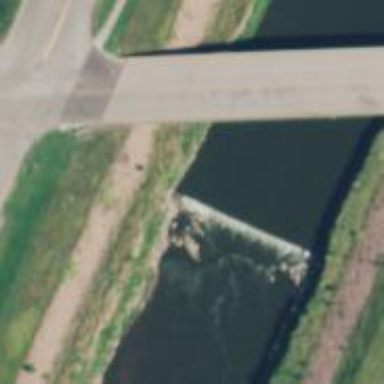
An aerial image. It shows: Weir in waterway.